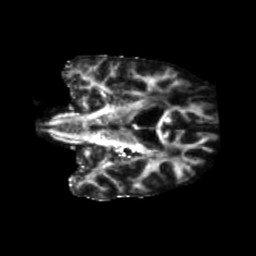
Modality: FA
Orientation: coronal
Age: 53
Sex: male
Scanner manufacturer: siemens
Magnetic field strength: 3 T
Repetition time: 5.25 s
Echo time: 0.08 s